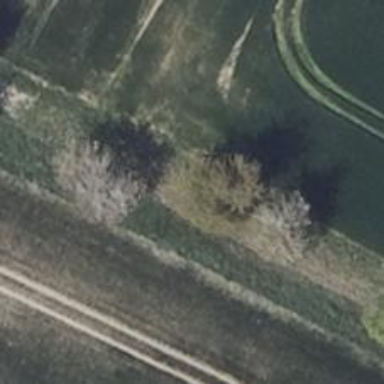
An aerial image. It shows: Deciduous tree with broadleaved leaves.